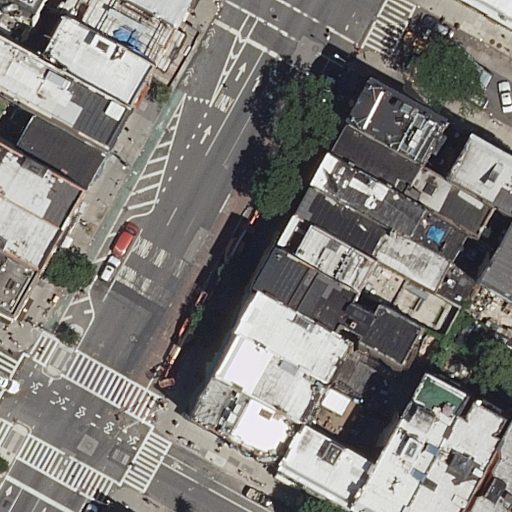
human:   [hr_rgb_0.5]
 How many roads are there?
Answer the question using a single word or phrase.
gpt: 5

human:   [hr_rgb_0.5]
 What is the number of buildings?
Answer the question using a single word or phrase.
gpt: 26

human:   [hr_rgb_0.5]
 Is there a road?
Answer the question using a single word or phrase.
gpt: yes

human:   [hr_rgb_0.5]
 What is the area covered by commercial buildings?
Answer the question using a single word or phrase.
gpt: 0m2

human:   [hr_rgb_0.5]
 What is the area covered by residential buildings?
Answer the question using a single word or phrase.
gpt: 4613m2

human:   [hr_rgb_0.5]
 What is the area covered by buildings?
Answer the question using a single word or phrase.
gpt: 4613m2

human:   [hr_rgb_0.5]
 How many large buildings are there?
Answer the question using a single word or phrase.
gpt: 0

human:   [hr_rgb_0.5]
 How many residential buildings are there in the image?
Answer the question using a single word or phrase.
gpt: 26

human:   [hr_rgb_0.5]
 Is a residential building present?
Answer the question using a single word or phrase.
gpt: yes

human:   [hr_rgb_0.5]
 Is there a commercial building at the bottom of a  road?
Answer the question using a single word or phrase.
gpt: no

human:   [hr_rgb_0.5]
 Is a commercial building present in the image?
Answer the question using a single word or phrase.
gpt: no

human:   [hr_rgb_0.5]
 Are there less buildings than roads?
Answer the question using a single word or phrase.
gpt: no

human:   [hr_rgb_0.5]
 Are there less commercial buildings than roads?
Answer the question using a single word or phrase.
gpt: yes

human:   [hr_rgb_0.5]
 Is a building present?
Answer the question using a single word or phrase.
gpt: yes

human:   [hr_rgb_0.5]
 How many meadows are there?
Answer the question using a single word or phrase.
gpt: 0

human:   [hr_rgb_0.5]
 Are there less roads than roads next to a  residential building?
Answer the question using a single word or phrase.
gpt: no

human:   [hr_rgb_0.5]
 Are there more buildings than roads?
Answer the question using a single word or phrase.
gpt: yes

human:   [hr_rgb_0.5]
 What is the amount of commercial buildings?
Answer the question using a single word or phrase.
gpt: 0

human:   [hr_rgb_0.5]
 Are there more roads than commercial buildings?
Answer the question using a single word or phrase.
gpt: yes

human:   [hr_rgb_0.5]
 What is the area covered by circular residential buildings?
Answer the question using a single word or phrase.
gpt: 0m2

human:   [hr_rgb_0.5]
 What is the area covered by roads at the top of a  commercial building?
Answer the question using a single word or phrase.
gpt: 0m2

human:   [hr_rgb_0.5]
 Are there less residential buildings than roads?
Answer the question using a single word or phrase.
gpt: no

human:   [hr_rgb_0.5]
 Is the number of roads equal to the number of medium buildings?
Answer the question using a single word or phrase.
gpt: no

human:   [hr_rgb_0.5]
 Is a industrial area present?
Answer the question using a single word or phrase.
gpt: no

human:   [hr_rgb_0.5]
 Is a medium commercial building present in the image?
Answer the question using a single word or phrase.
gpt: no

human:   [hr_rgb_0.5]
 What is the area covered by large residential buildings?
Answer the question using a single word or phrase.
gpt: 0m2

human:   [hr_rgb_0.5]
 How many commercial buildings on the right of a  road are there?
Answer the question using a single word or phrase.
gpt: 0

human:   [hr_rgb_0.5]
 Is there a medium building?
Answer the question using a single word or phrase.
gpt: yes

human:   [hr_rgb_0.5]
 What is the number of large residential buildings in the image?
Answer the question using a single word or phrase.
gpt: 0

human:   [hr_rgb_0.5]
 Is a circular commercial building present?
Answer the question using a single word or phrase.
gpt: no

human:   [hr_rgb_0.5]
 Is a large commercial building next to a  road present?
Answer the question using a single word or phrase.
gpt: no

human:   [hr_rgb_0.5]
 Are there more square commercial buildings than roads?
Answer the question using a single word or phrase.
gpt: no

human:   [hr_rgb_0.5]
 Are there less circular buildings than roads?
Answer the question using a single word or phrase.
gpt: yes

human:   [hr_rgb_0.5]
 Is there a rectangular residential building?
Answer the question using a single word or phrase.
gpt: yes

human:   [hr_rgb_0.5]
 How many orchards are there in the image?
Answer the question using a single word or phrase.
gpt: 0

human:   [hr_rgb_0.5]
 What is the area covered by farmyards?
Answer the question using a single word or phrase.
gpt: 0m2

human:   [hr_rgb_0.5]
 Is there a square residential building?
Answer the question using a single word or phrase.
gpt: no

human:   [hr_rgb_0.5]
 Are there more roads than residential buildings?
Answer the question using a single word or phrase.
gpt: no

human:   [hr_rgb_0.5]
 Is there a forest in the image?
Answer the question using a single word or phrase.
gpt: no

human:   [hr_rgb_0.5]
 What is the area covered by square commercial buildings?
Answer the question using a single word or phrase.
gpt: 0m2

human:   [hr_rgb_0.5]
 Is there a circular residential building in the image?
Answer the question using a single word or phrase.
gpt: no

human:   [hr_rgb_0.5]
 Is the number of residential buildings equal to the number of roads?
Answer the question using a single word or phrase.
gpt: no

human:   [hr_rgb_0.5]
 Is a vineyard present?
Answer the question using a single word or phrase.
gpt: no

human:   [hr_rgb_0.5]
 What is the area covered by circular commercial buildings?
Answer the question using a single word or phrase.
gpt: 0m2

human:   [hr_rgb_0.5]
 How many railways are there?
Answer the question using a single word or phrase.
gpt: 0

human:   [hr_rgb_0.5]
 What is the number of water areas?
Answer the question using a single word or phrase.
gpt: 0

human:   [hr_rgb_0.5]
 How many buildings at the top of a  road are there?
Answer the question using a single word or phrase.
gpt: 20

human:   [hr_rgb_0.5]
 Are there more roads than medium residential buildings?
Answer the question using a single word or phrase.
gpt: no

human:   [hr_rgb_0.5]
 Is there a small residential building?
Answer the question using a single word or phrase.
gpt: yes

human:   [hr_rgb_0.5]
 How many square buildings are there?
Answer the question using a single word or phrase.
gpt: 0

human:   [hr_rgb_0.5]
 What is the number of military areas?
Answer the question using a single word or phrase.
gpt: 0

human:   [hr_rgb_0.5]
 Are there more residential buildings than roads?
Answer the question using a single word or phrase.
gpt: yes

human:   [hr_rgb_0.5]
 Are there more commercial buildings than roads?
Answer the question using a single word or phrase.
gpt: no

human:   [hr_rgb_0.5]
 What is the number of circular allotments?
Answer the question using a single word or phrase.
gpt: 0

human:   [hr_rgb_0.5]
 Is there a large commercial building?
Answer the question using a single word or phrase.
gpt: no

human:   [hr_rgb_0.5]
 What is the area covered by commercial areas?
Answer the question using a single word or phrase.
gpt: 0m2

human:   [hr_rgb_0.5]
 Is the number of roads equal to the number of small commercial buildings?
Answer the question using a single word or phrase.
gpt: no

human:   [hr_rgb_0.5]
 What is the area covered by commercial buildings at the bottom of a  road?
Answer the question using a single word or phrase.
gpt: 0m2

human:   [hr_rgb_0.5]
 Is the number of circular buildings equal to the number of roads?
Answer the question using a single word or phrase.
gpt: no

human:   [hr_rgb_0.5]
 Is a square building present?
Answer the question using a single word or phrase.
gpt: no

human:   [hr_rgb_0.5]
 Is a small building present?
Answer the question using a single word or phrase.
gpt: yes

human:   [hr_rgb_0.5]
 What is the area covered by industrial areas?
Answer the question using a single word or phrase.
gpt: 0m2

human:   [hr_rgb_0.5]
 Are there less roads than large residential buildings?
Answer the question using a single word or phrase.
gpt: no

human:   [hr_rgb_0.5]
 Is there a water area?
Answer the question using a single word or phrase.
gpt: no